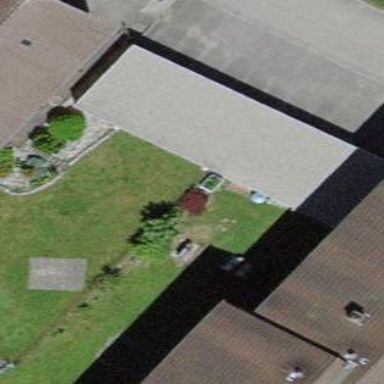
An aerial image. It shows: Garage building.